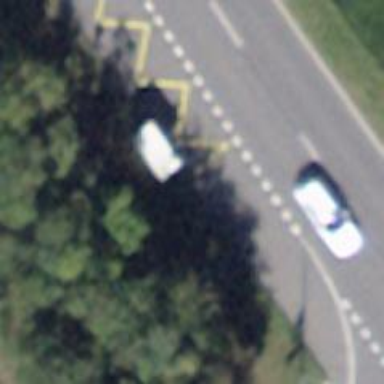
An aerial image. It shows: Bus stop with sheltered platform for public transport.